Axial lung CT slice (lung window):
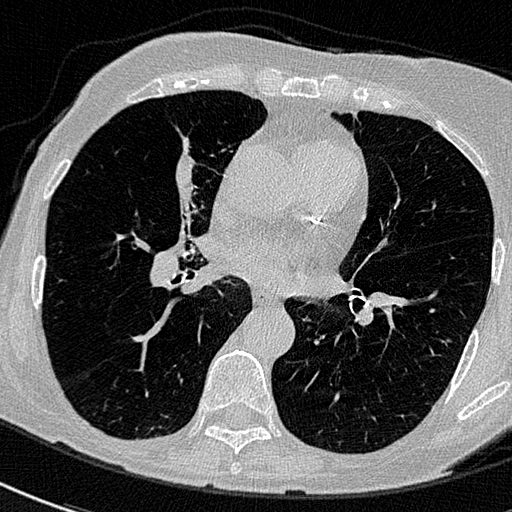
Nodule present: no